Field crop: tomato
Growth stage: 1
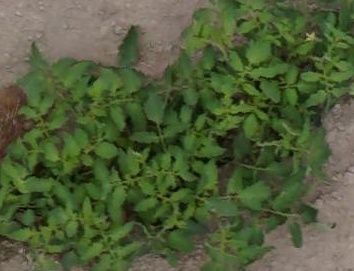
Species: tomato